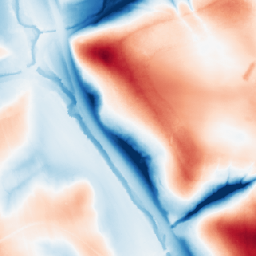
Category: edge_preserving
Decomposition family: guided
Decomposition parameters: radius: 32
eps: 1
Upsampling method: area
Upsampling parameters: scale: 8
Upsampling scale: 8